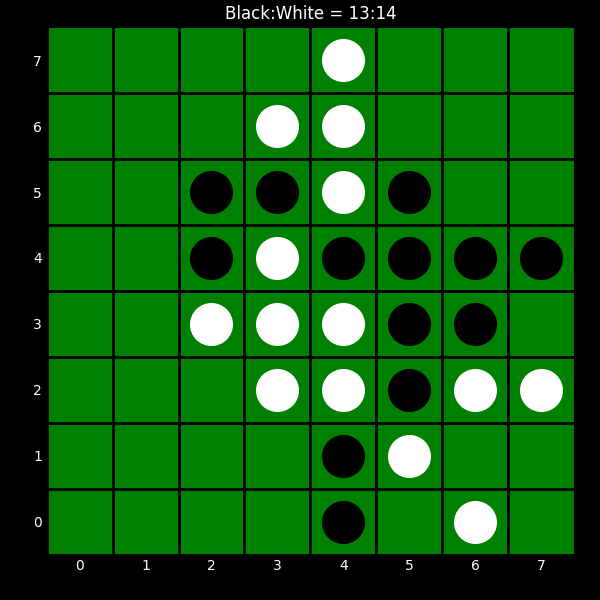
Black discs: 13
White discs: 14